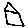
Label: house